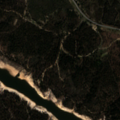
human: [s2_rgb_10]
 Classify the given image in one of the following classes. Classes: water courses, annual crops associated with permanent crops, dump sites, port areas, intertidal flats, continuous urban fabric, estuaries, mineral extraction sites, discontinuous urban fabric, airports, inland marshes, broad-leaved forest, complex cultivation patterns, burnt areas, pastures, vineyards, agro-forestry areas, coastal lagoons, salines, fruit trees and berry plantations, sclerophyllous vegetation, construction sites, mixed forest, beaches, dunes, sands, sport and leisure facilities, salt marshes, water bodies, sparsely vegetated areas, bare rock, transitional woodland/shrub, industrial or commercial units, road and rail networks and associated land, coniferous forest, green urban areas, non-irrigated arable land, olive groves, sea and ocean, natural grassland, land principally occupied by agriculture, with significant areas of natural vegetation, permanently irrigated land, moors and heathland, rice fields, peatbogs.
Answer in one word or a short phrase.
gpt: broad-leaved forest, mixed forest, transitional woodland/shrub, water bodies